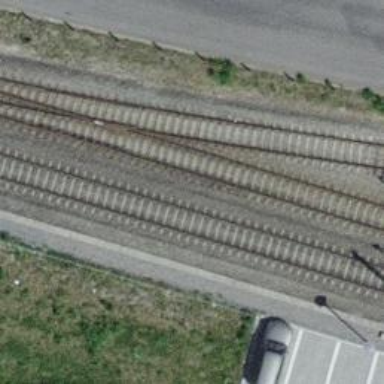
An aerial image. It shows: Rail siding with electrified contact lines.